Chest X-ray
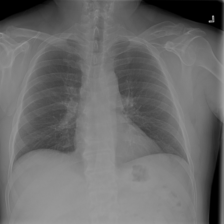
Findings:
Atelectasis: negative
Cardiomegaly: negative
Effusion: negative
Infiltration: negative
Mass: negative
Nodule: negative
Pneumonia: negative
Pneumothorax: negative
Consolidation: negative
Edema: negative
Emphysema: negative
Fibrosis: negative
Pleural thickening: negative
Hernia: negative